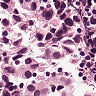
Metastatic tissue present: yes